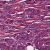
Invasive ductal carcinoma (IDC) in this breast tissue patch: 1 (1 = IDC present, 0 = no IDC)